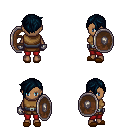
a pixel art fantasy rpg character, female body template, human, dark skin, leather chest armor, red pants, raven pixie cut hairstyle, metal gloves, brown slippers, shield, four views (front, back, left, right), 2x2 character sprite sheet, small pixel art, hard edges, no anti-aliasing